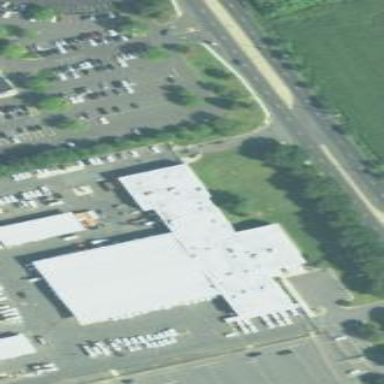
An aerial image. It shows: Building.